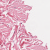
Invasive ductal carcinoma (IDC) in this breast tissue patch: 0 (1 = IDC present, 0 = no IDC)